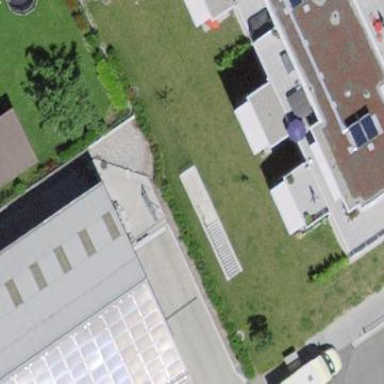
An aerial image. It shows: Garage building.